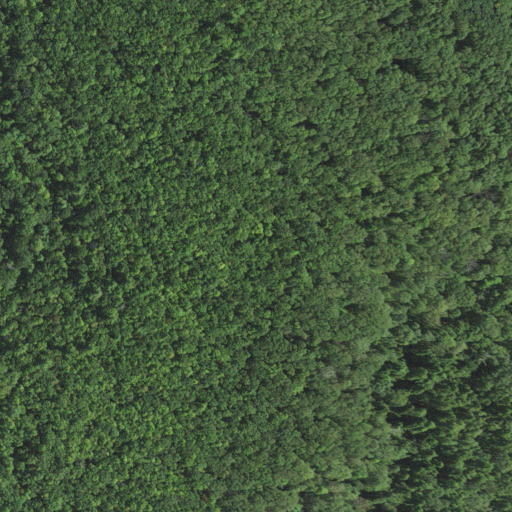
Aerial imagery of mountain in North Carolina named Cold Mountain containing deciduous forest and mixed forest